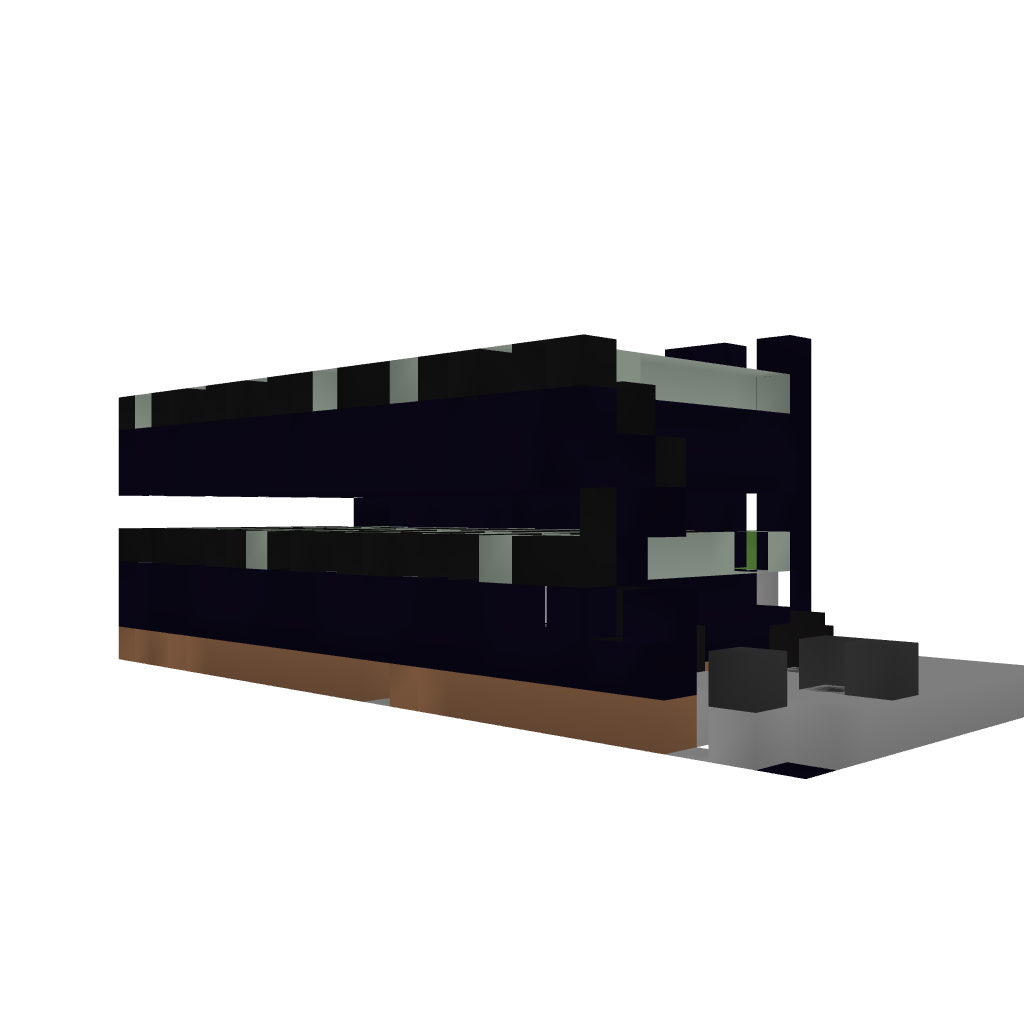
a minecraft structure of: Cluster Tnt Cannon